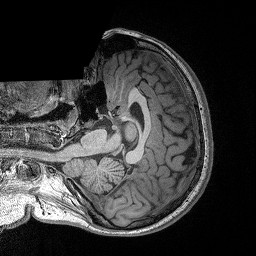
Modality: T1w
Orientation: axial
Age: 23
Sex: male
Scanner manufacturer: siemens
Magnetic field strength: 3 T
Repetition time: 2.4 s
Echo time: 0.03 s